Question: How to display only one records of customer records who didn't order since last 14 days.
I need to sub the last order date from current date and display only who didn't order since 14 days or more.
note that date format sorted on database like this: 01-25-2017 and datatype varchr(can't change it) here my code

'''
<?php
$q_customer = $conn->query("SELECT * FROM customer_order INNER JOIN customer on customer_order.phone= customer.phone GROUP BY customer_order.phone" ) or die(mysqli_error());
while($f_customer = $q_customer->fetch_array()){
?>
<tr>
<td><?php echo $f_customer['phone']?></td>
<td><?php echo $f_customer['first_name']?></td>
<td><?php echo $f_customer['last_name']?></td>
<td><?php echo $f_customer['order_date']?></td>
</tr>
<?php
}
?>
'''
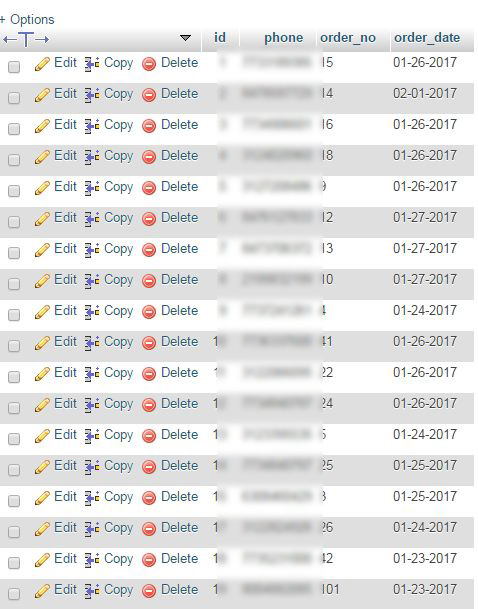
Answer: '''
SELECT c.phone, c.first_name, c.last_name,
MAX(str_to_date(co.order_date, '%m-%d-%Y')) AS order_date
FROM customer_order co INNER JOIN customer c on co.phone=c.phone
GROUP BY c.phone, c.first_name, c.last_name
HAVING MAX(str_to_date(co.order_date, '%m-%d-%Y')) < DATE_SUB(curdate(), INTERVAL 2 WEEK);
'''